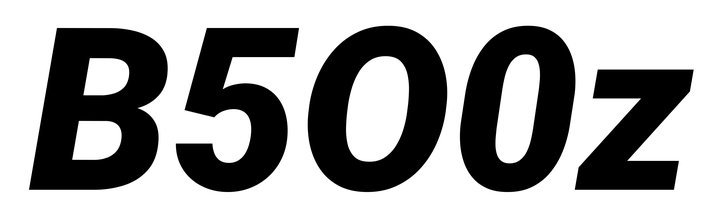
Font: Roboto-Italic_Black_Italic